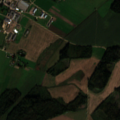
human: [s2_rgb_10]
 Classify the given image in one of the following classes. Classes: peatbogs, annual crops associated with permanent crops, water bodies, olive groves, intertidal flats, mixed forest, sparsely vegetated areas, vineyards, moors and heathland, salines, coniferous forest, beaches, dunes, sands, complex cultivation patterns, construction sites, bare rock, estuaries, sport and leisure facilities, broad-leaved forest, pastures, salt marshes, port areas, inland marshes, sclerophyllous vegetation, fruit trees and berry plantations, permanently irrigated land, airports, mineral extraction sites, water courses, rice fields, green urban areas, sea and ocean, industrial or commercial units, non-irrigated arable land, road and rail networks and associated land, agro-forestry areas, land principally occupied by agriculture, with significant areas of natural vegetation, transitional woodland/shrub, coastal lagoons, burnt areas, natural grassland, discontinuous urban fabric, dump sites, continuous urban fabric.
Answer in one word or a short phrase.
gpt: industrial or commercial units, non-irrigated arable land, complex cultivation patterns, land principally occupied by agriculture, with significant areas of natural vegetation, coniferous forest, mixed forest